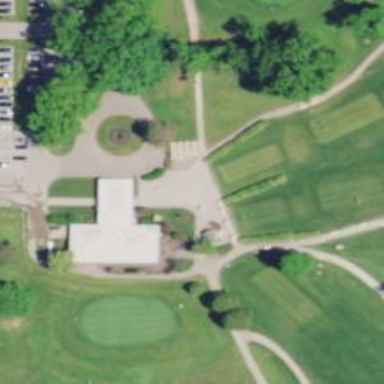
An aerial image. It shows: Golf cartpath that is also road path.